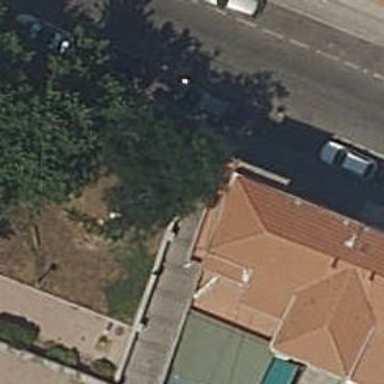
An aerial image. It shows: Set of steps on the road.